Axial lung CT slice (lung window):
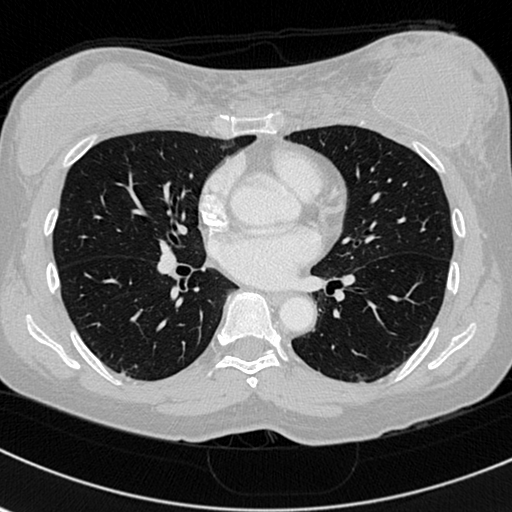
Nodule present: no